Question: I have 2 full height divs. When you scroll down the page the one div scrolls up and the other scrolls in an opposite direction. This works great.
I'm trying to keep this effect but put normal full width content underneath it whilst trying to maintain natural scrolling. So I'd like to keep the alternate scrolling effect but when I get to the bottom of the last div that uses this effect I would like to continue scrolling normally to see normal content underneath it.
Here's my jsFiddle, currently its floating over the effect I refer to: <URL> and the JS is pasted below for reference:
'''
(function ($) {
var top = 0;
$(document).ready(function () {
var contentHeight = $('.right').height(),
contents = $('.right > .content').length;
top = (0 - (contentHeight * (contents - 1)));
$('.right').css('top', top + 'px');
});
$(window).resize(function () {
var contentHeight = $('.right').height(),
contents = $('.right > .content').length;
top = (0 - (contentHeight * (contents - 1)));
$('.right').css('top', (top + $(window).scrollTop()) + 'px');
});
$(window).scroll(function () {
$('.right').css('top', (top + $(window).scrollTop()) + 'px');
});
})(jQuery);
'''
Here's a illustration of what I want:

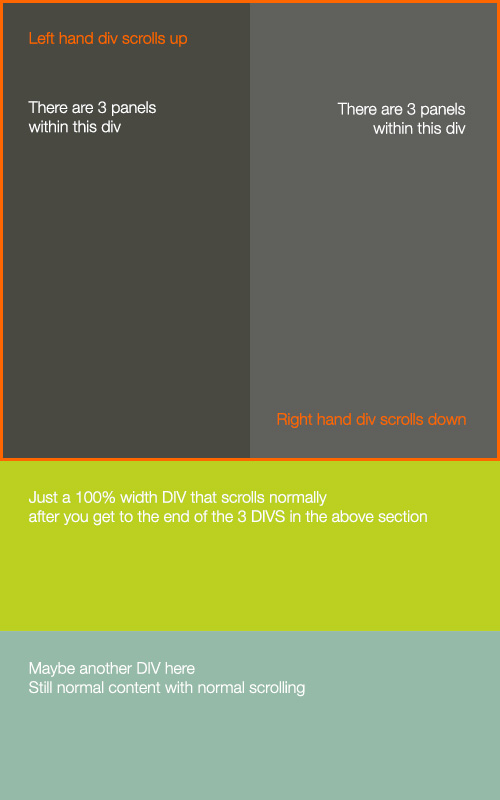
Answer: I hope this is what you're after - it's a little hard to visualise from the description.
There are a couple of tricks to get this working:
1. Reverse the scroll direction when the right col top goes positive
2. Ensure the .row div has a top margin sufficient to push it down to the bottom of the left col. (function ($) {
var top = 0;
var contentHeight = 0;
$(document).ready(function () {
calcContentHeight();
});
$(window).resize(function () {
calcContentHeight();
});
$(window).scroll(function () {
setRightTop();
});
function calcContentHeight() {
var contents = $('.right > .content').length - 1;
contentHeight = $('.right').height() * contents;
top = 0 - contentHeight;
setRightTop();
}
function setRightTop() {
var rightTop = top + $(window).scrollTop();
//1. don't allow right col top to go positive
if(rightTop > 0) rightTop = 0 - rightTop;
$('.right').css('top', rightTop + 'px');
//2. Ensure .row has sufficient top margin
$('.row').css('margin-top', contentHeight + 'px');
}
})(jQuery);
See updated JSFiddle here: <URL>
I've also refactored your code a little to reduce duplication.